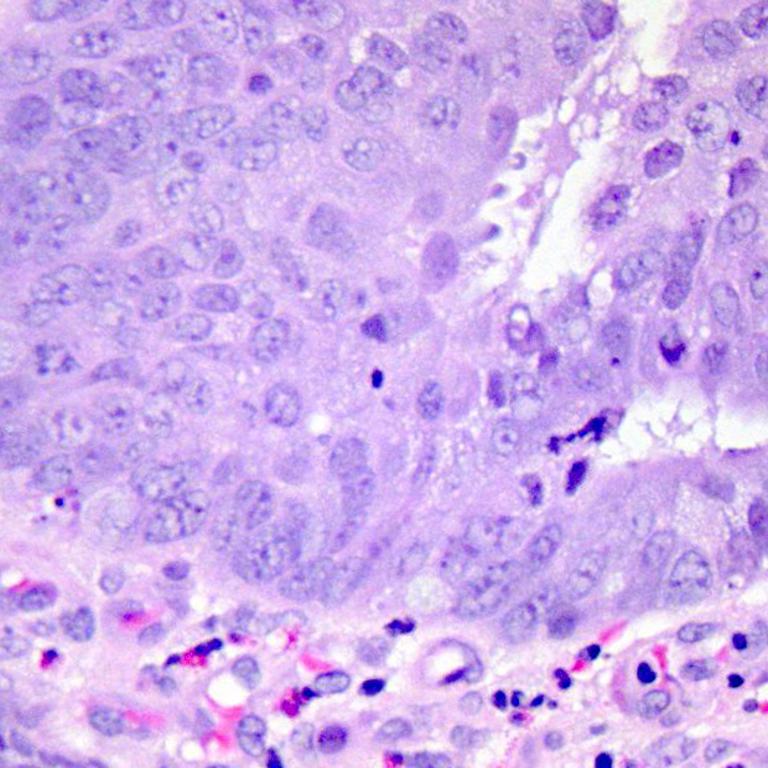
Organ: colon
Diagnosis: adenocarcinomas